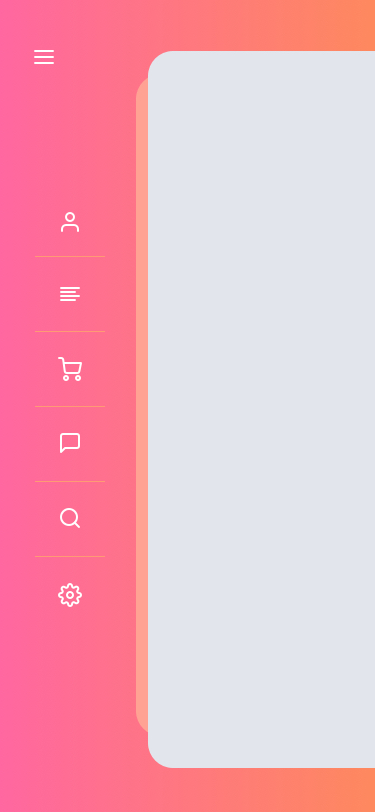
Text in this UI design:
Menu